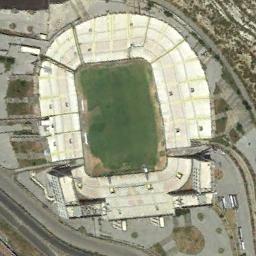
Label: stadium